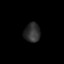
Tissue: prostate
Cell type: T cells
Senescence score: 0.2332
Nuclear area (px): 299
Mean DAPI intensity: 47.388